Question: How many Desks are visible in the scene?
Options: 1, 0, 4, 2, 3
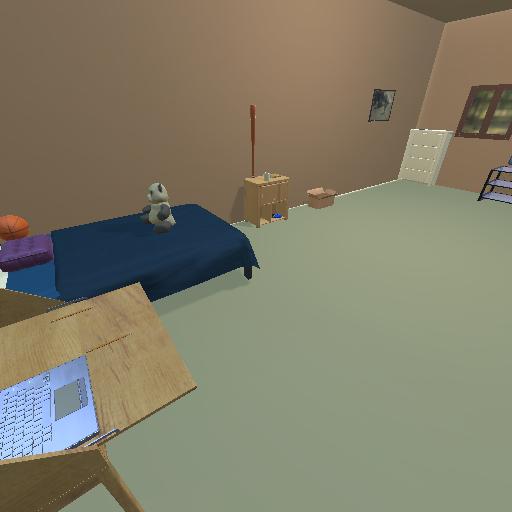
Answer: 1